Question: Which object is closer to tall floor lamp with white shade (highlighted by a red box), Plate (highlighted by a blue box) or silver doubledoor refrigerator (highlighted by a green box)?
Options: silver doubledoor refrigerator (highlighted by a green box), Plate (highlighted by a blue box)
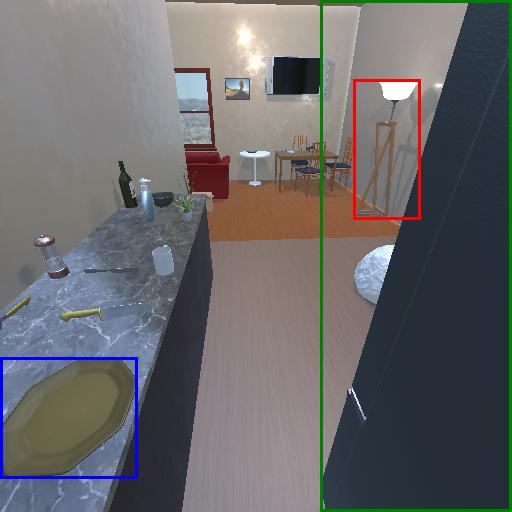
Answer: silver doubledoor refrigerator (highlighted by a green box)